Interaction volume radius: 5 \u00c5
Interaction volume height: 20 \u00c5
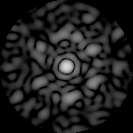
Disorder parameter: 0.7655